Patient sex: M
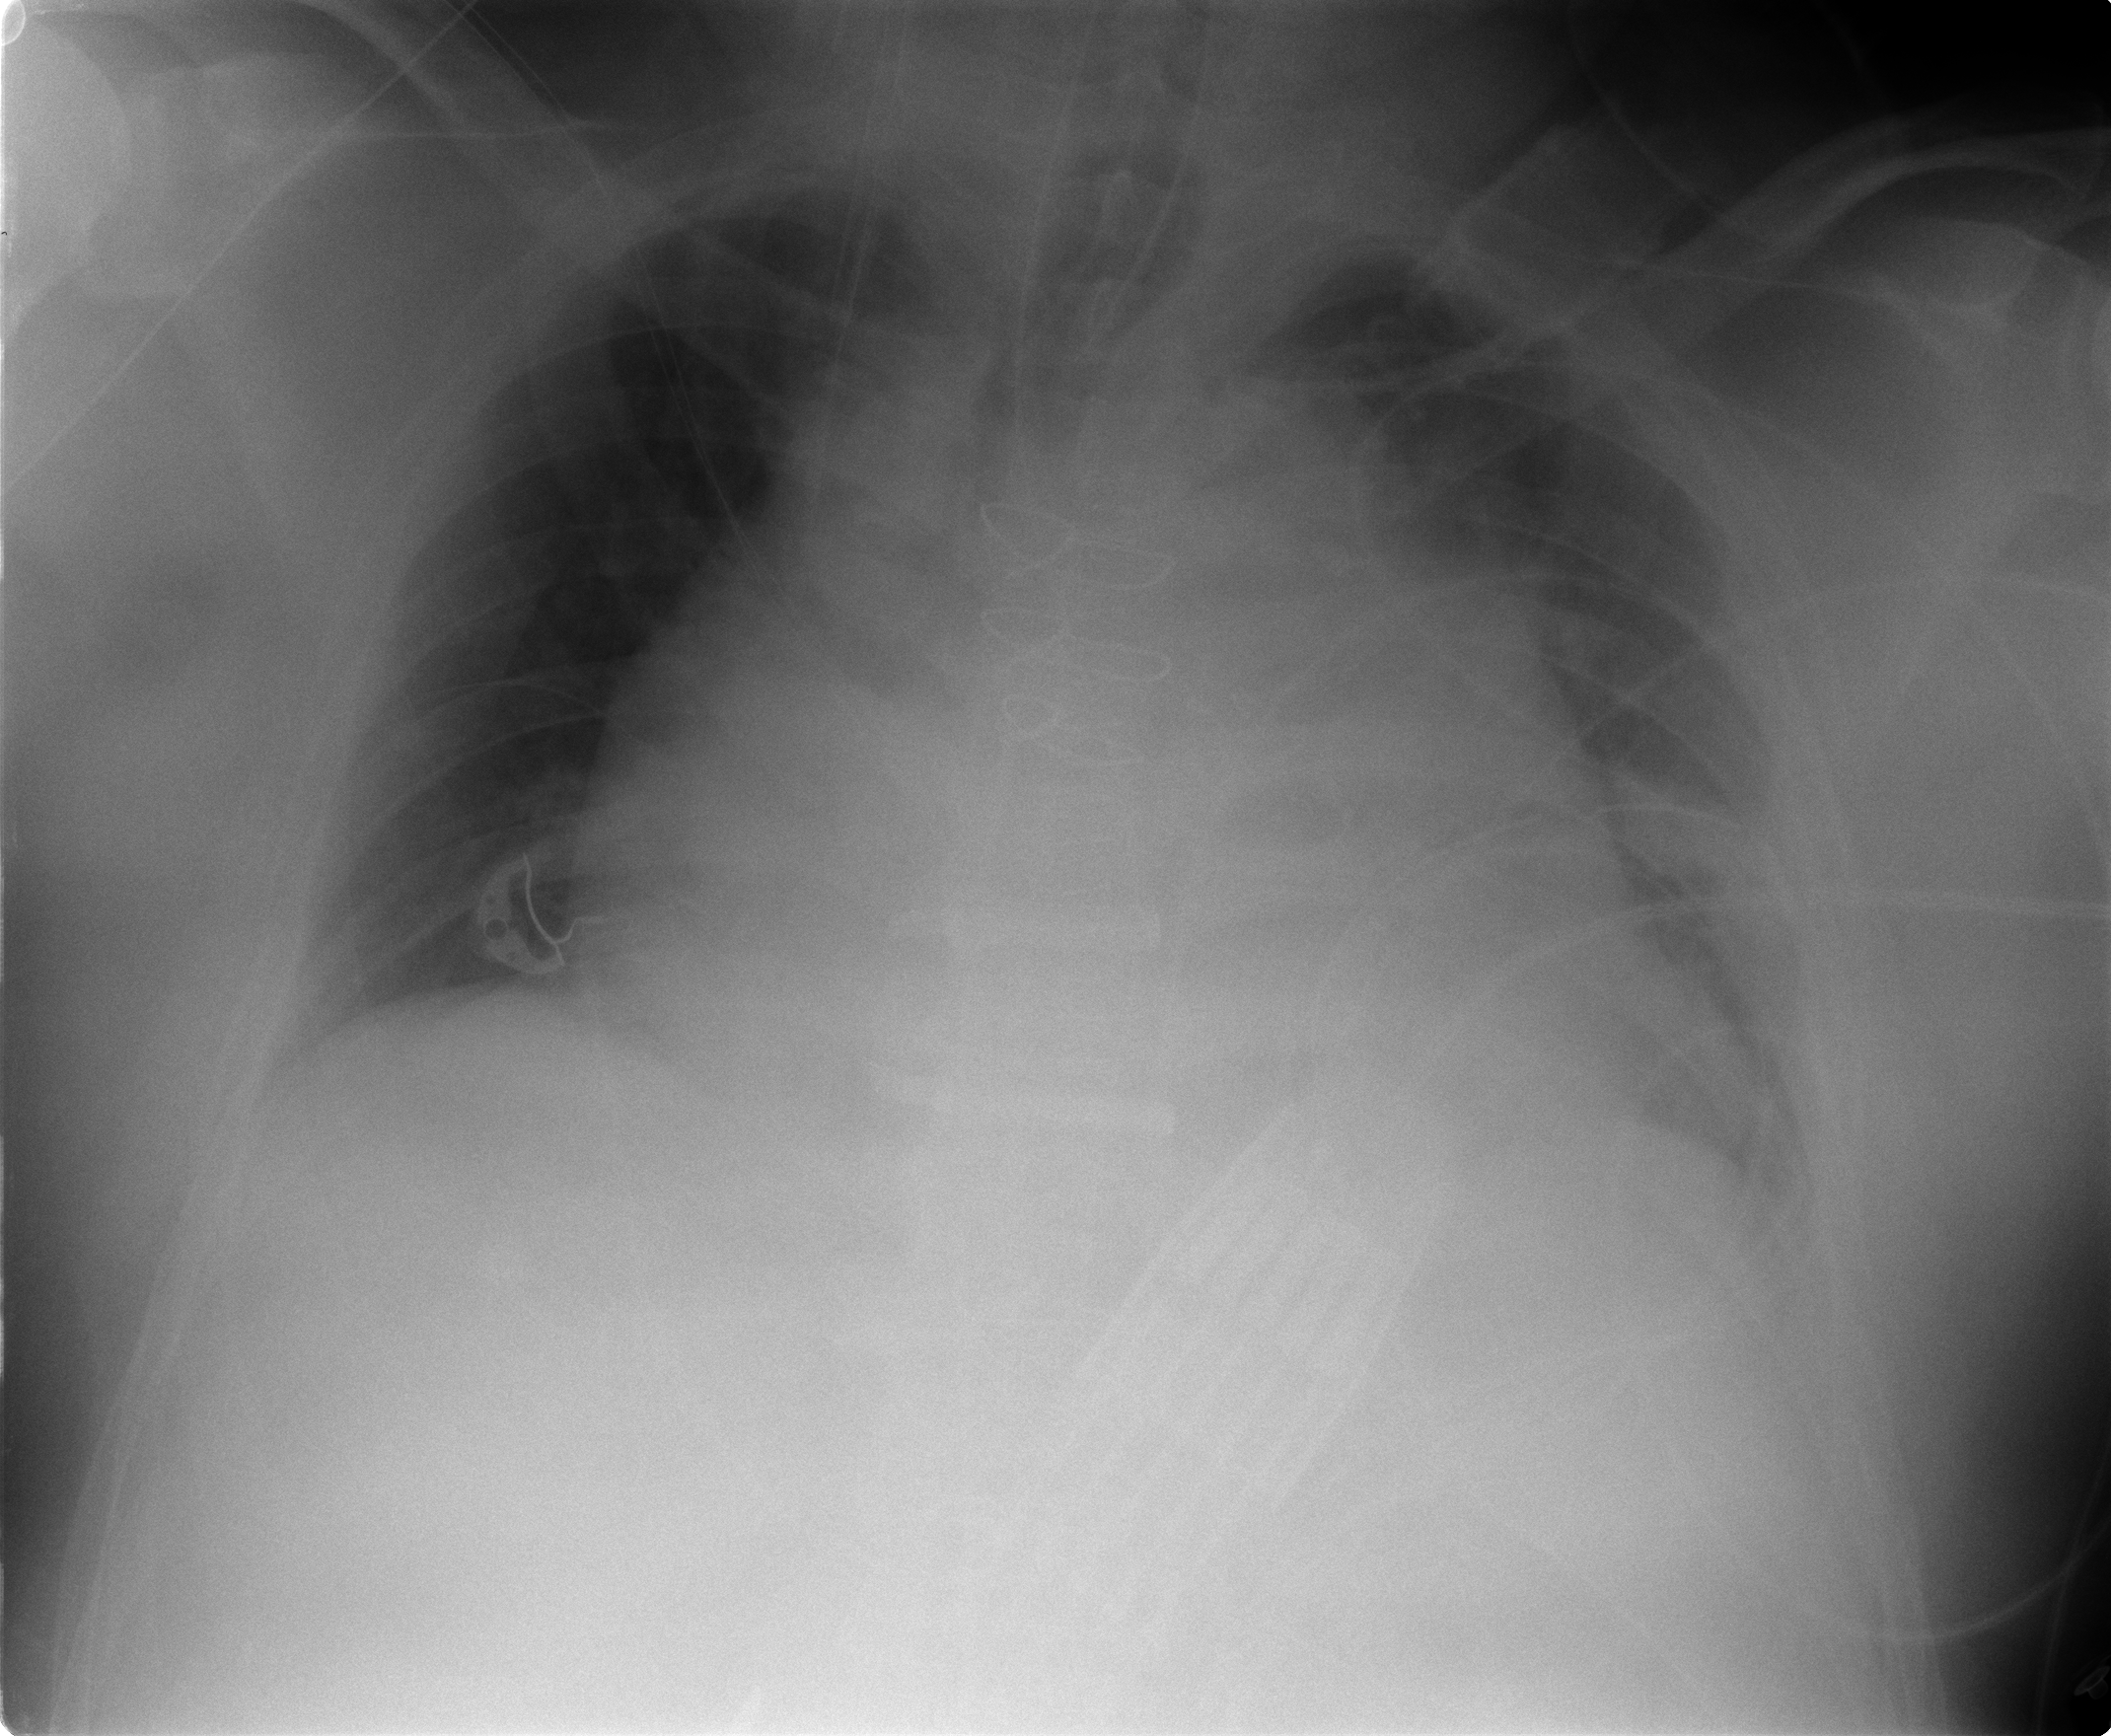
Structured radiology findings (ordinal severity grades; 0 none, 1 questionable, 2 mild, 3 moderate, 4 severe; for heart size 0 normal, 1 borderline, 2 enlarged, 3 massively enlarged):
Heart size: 3
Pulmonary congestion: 0
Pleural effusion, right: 0
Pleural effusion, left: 0
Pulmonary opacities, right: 0
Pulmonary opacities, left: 0
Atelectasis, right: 0
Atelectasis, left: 1